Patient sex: M
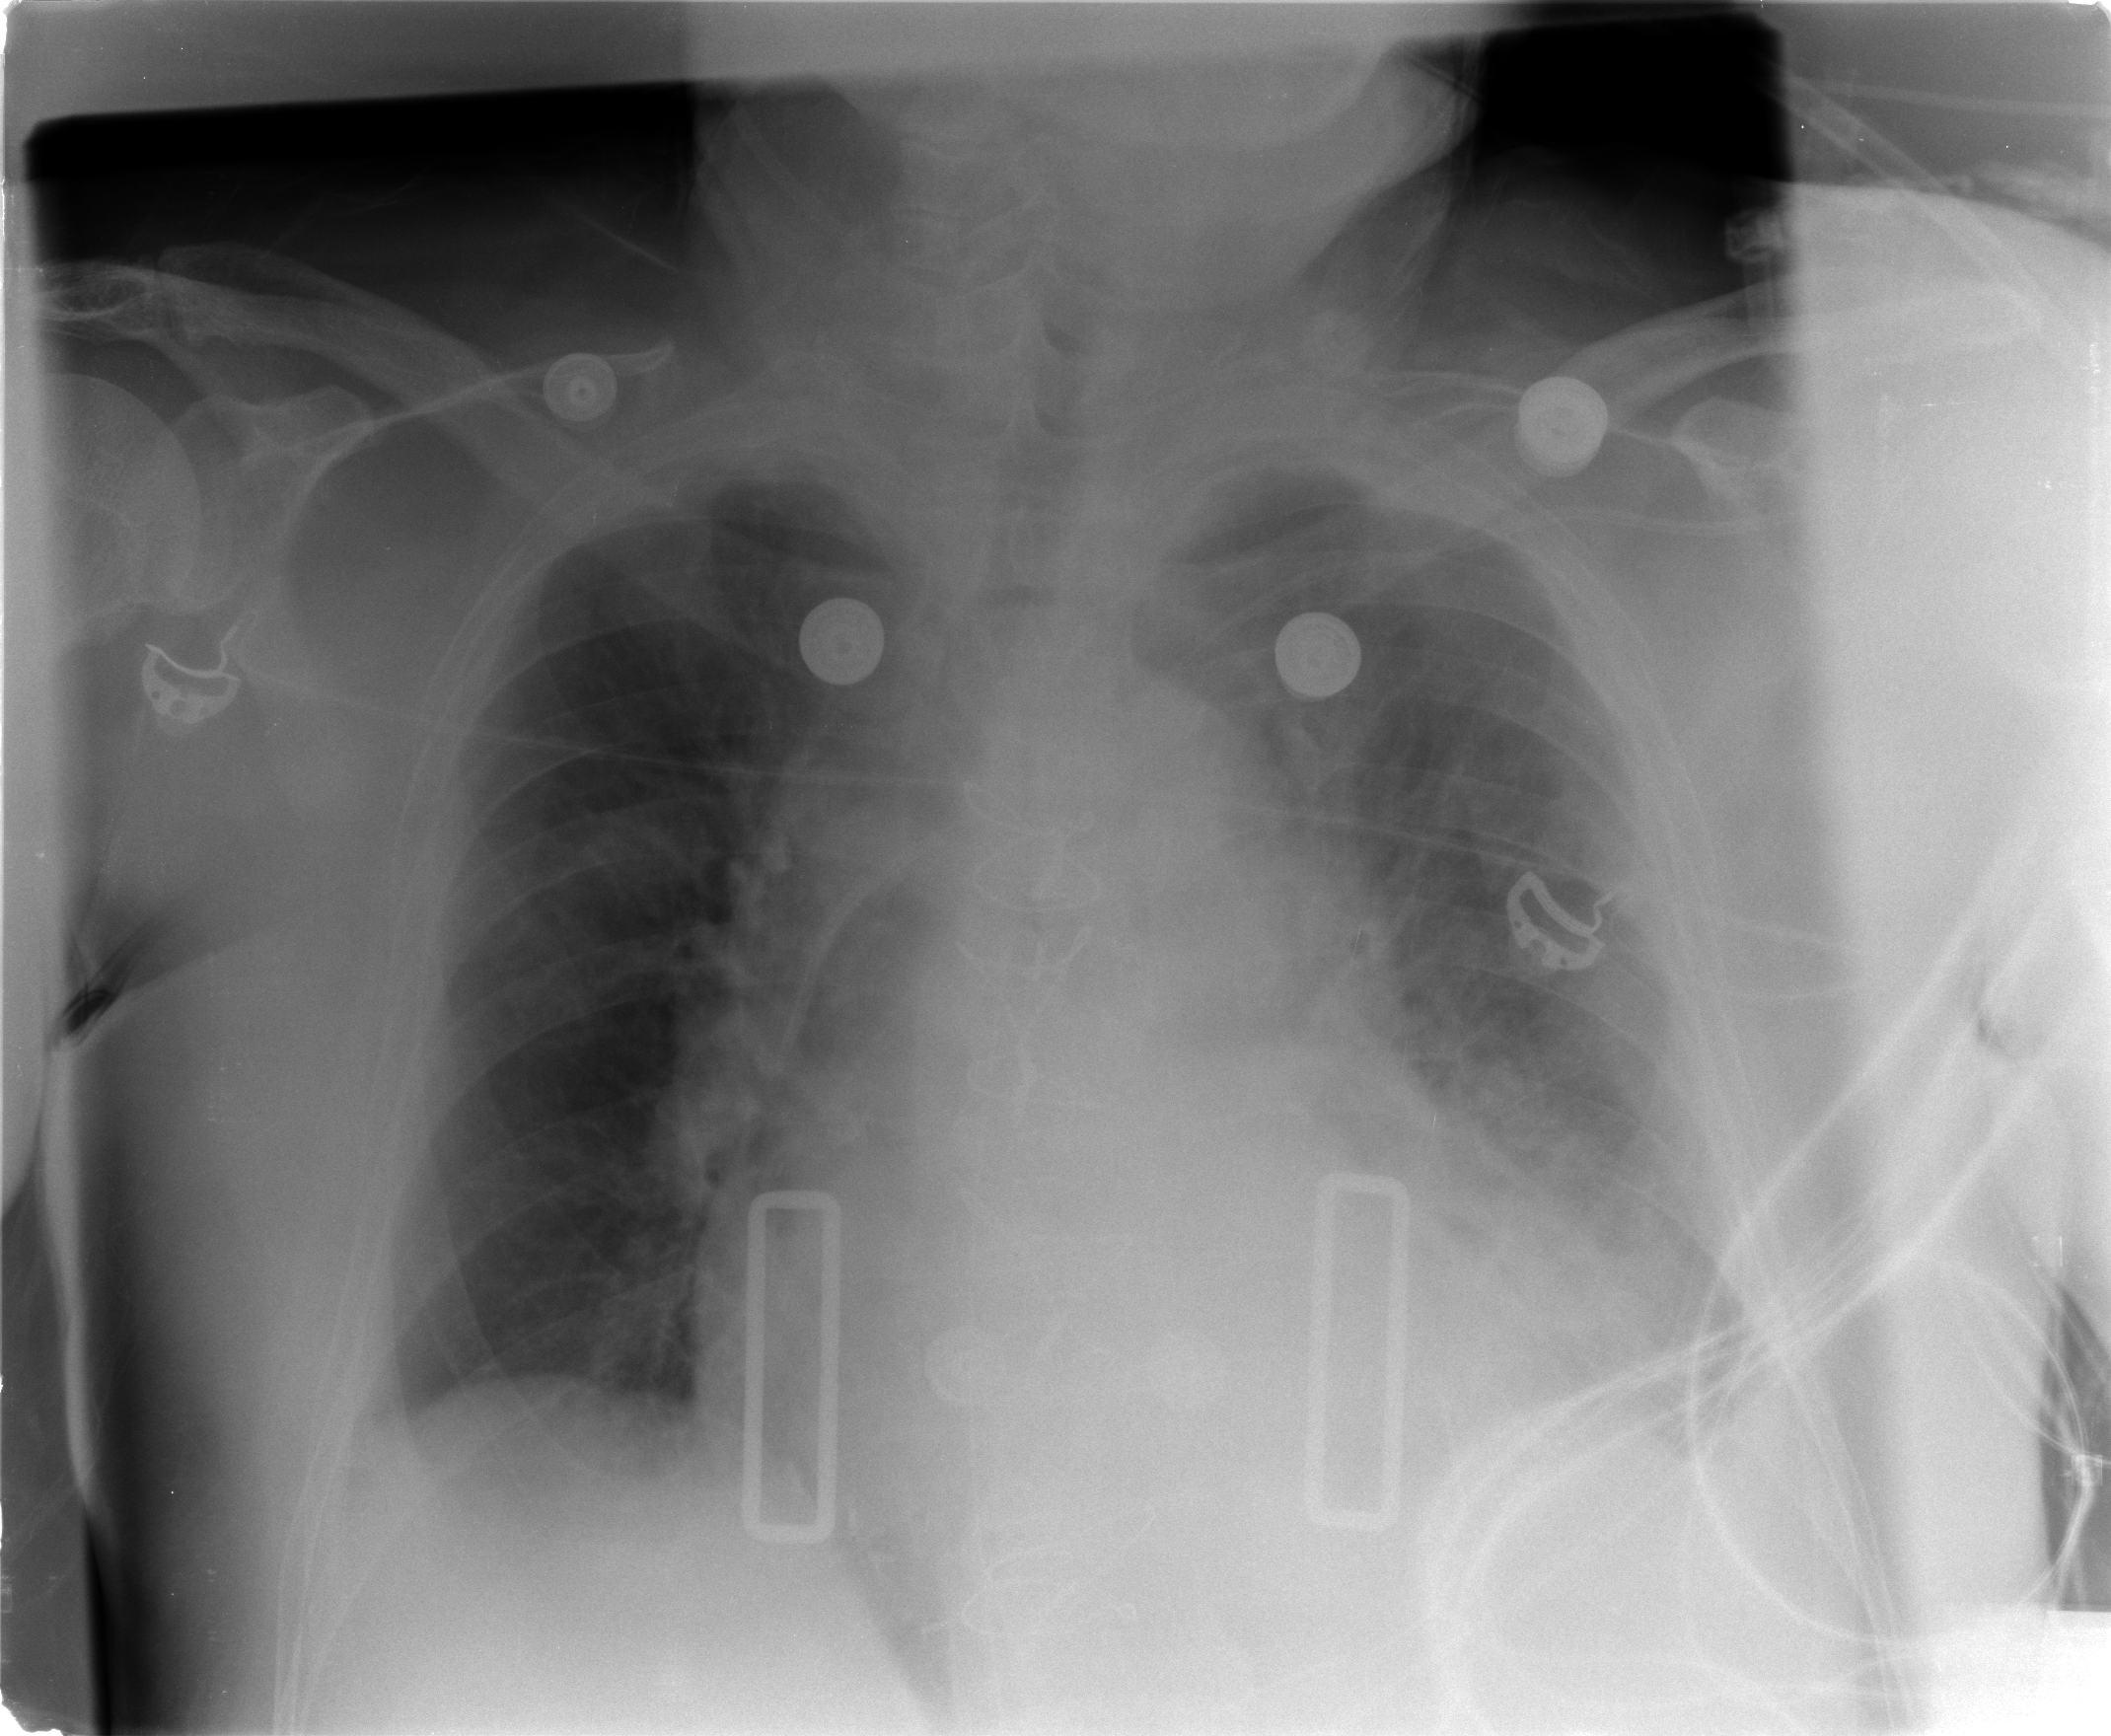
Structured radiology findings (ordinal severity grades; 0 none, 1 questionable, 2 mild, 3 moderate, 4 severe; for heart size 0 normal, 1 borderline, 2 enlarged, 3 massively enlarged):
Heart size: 2
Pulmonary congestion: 2
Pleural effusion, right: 0
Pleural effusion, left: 3
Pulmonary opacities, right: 0
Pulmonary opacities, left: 2
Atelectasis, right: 1
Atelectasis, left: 2